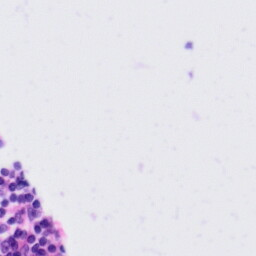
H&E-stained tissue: Tonsil